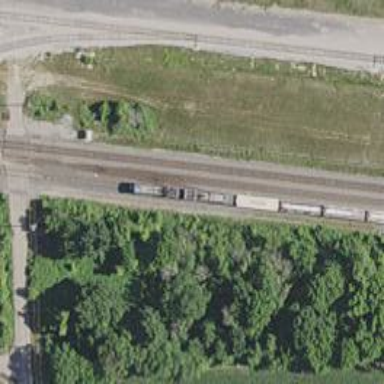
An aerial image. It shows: Railway siding for service.